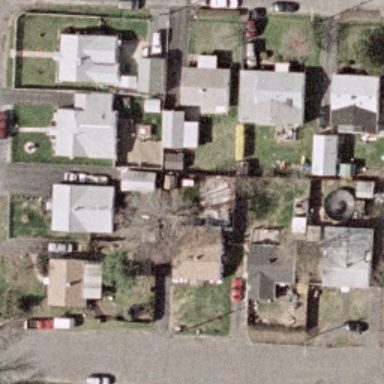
It is a medium residential area .